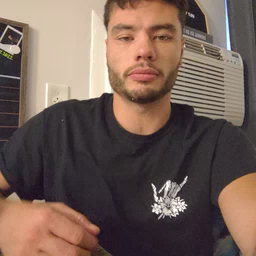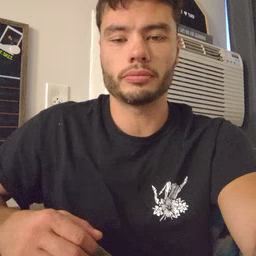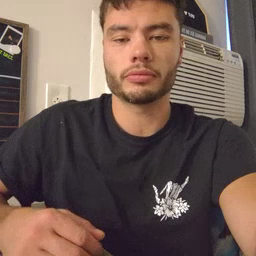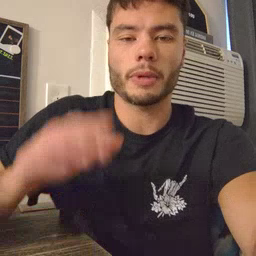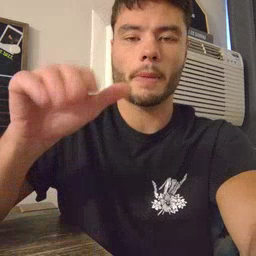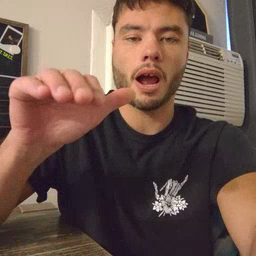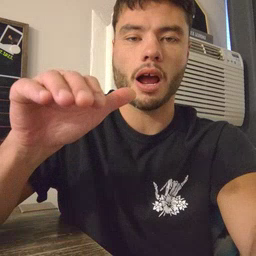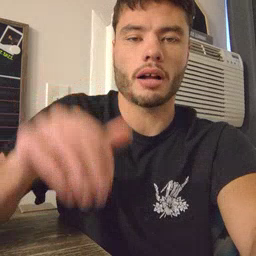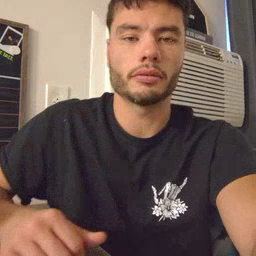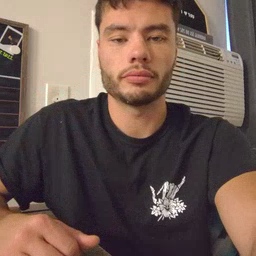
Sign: bye